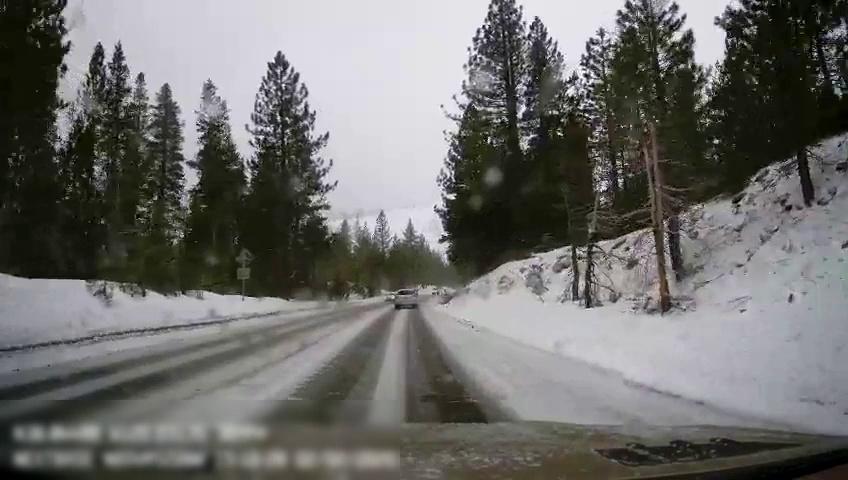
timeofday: Day
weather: Snowy
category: Drivable Space
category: Vehicles | SUV
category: Vehicles | Car
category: Lanes | Opposite Lane